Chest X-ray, AP view. Patient: 66 years old, sex M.
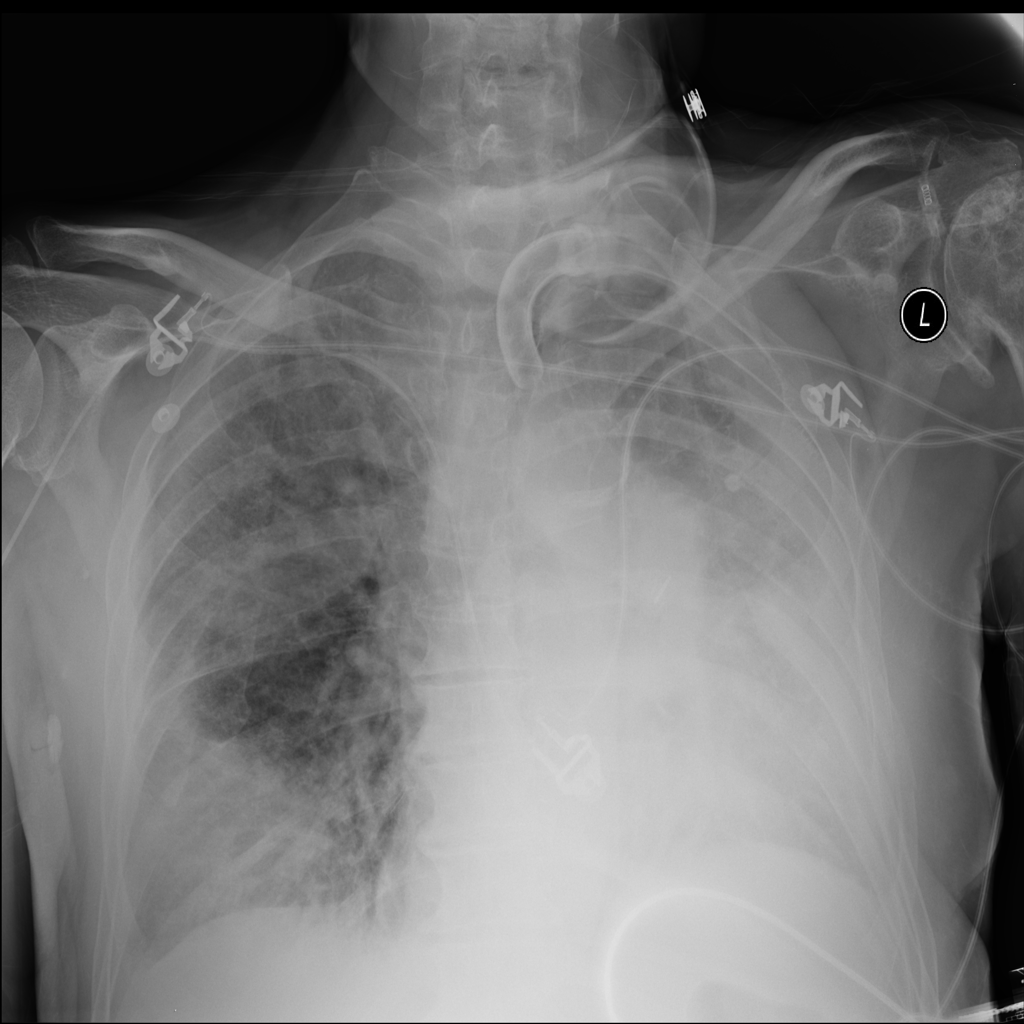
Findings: Infiltration